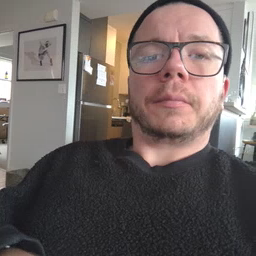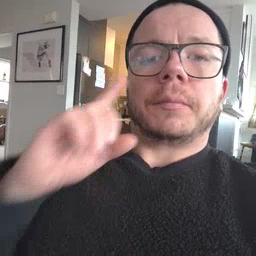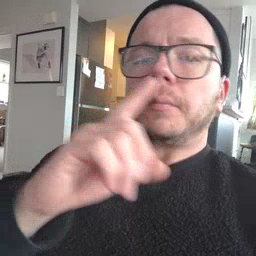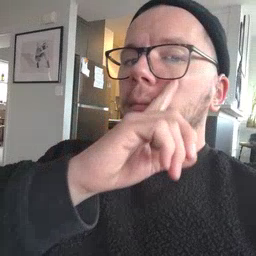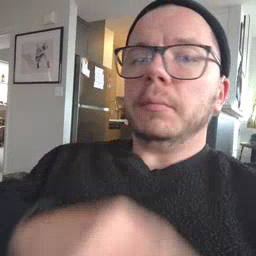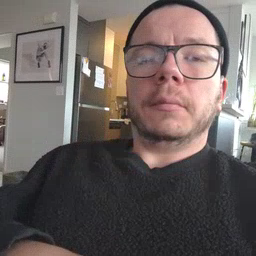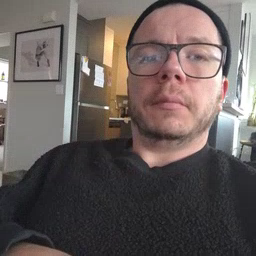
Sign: eye